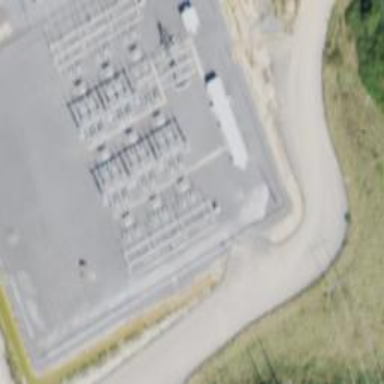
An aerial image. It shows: Switch for power supply.